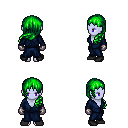
a pixel art fantasy rpg character, female body template, dark elf, purple skin, blue robe, gold greaves, green left-swept hairstyle, metal gloves, black shoes, four views (front, back, left, right), 2x2 character sprite sheet, small pixel art, hard edges, no anti-aliasing